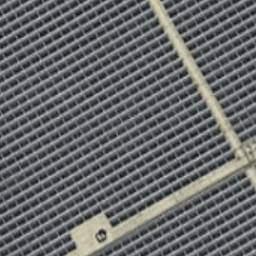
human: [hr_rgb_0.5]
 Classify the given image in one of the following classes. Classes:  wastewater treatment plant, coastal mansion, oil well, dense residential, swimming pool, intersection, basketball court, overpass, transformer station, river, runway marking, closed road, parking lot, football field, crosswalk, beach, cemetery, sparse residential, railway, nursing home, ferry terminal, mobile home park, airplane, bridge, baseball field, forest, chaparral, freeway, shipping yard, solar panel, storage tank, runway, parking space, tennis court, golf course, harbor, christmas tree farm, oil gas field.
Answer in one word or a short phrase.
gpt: solar panel